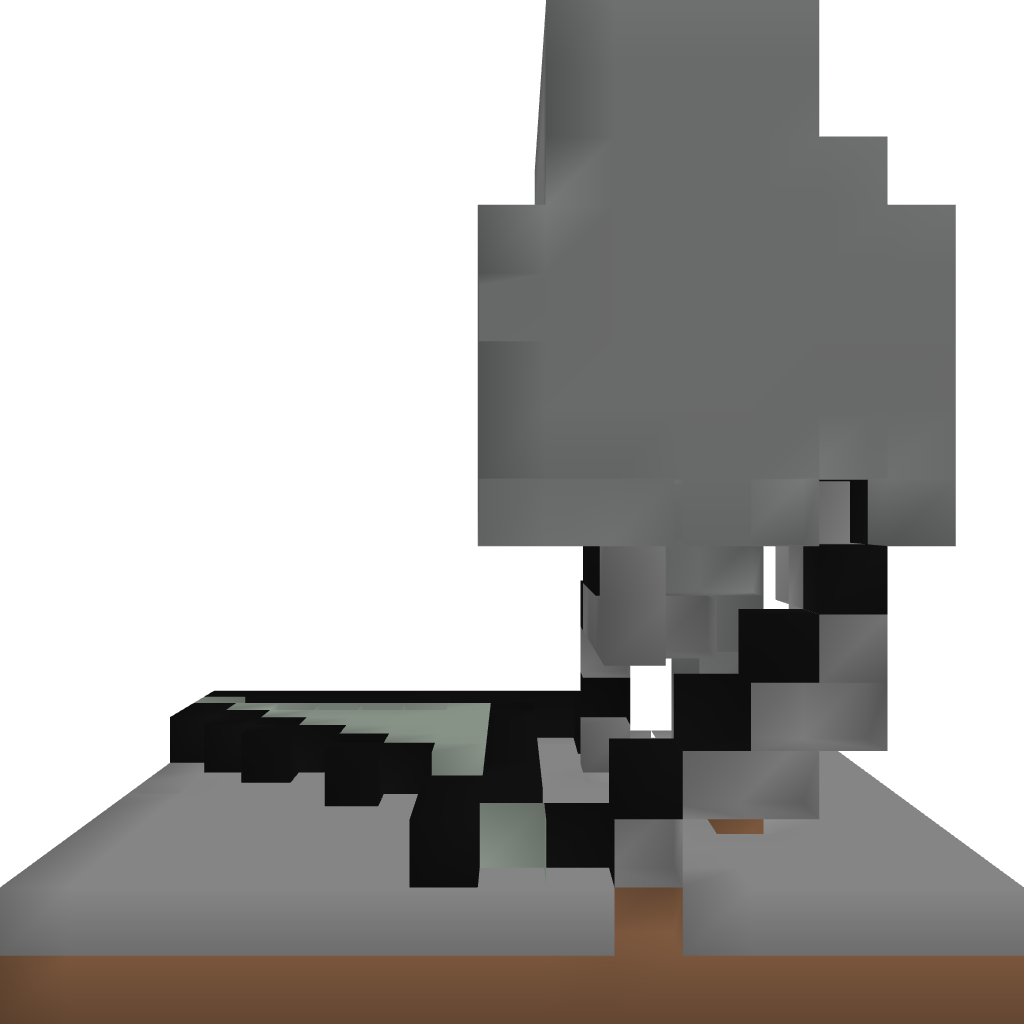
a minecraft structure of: Castle Portcullis  Redstone door